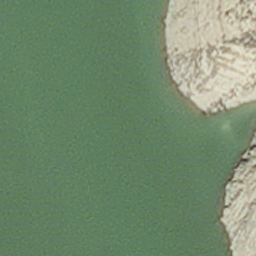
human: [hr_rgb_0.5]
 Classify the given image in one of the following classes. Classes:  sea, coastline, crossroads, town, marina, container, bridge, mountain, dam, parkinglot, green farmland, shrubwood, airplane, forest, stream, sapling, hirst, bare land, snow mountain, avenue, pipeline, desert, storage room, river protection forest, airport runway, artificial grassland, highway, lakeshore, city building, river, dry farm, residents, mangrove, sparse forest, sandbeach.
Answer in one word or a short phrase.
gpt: hirst